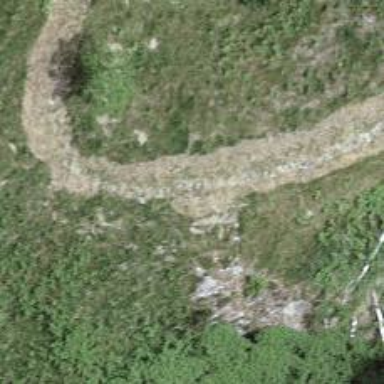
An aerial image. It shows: Ground path.